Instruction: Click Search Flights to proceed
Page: home
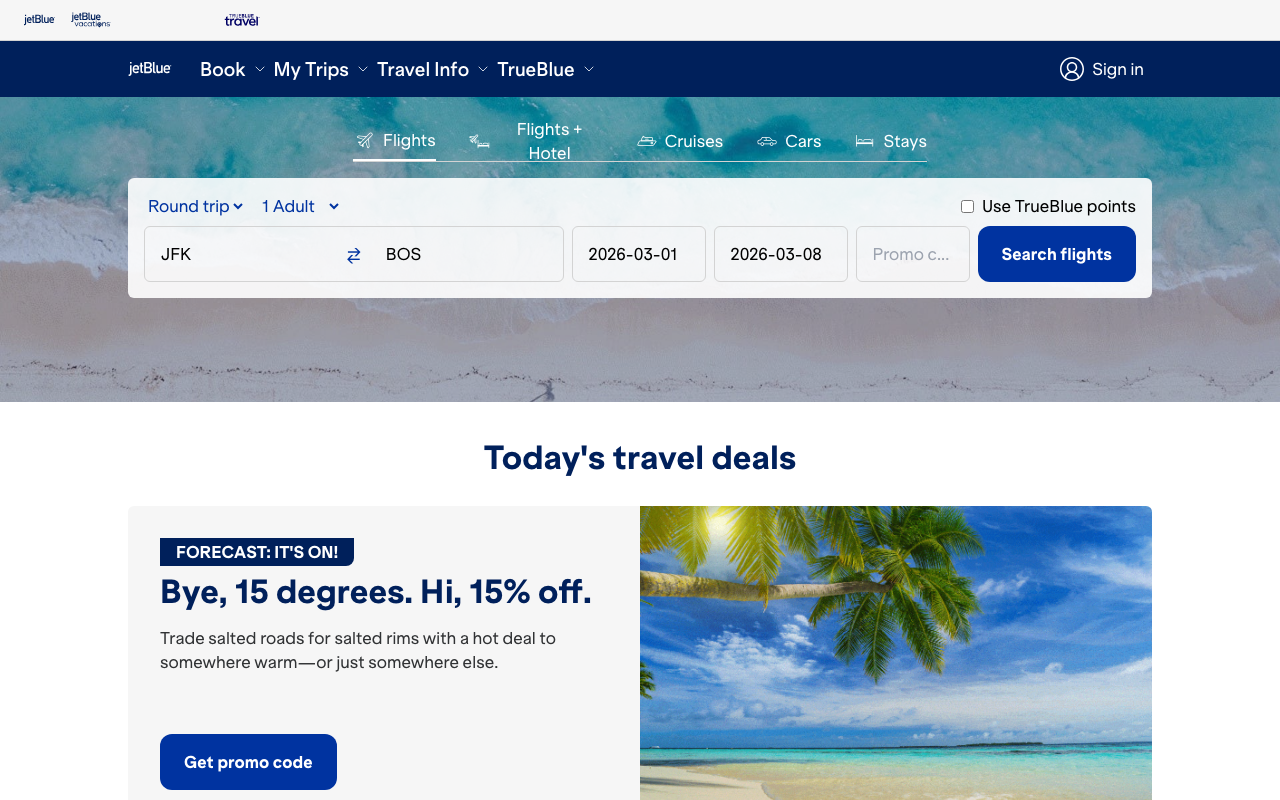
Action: click